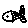
Label: fish